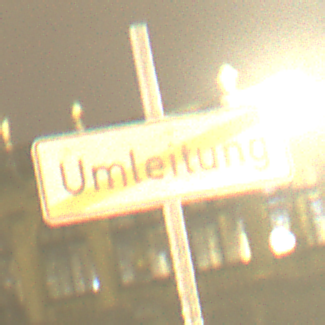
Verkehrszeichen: EndeDerUmleitungsankuendigung
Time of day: Night
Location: Outdoor (Urban)
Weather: Overcast
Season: NotSpecified
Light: Artificial